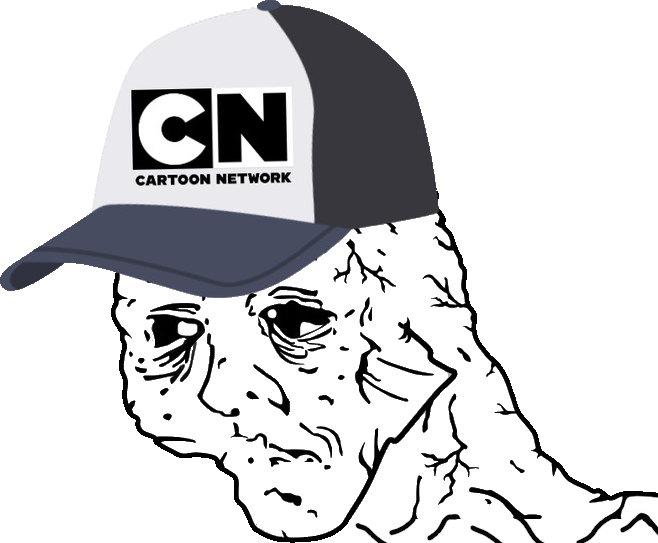
Label: 5_Yes_Honey